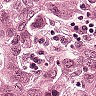
Metastatic tissue present: yes